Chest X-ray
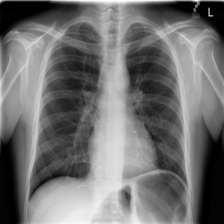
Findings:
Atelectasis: negative
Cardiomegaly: negative
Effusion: negative
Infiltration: negative
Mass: negative
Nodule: negative
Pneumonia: negative
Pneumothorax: negative
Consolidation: negative
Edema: negative
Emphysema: negative
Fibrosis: negative
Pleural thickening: negative
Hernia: negative